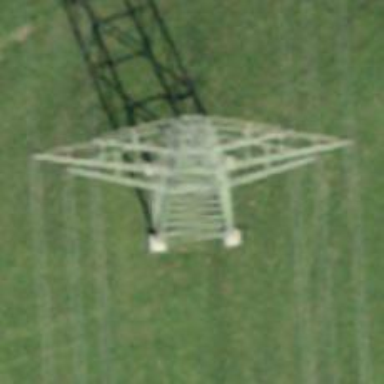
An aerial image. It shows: Power line in the image.